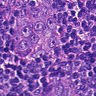
Metastatic tissue present: yes